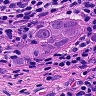
Metastatic tissue present: yes